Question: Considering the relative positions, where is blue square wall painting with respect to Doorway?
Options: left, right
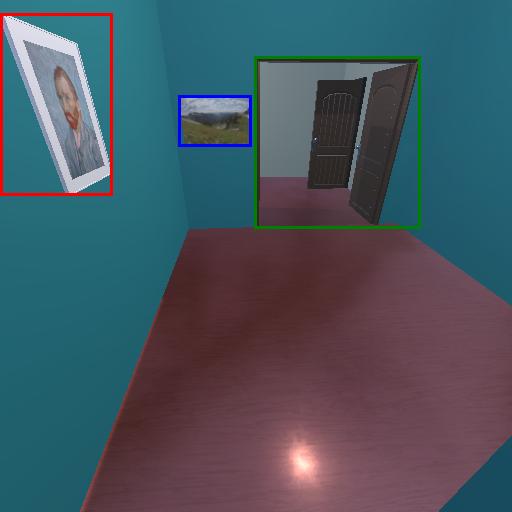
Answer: left